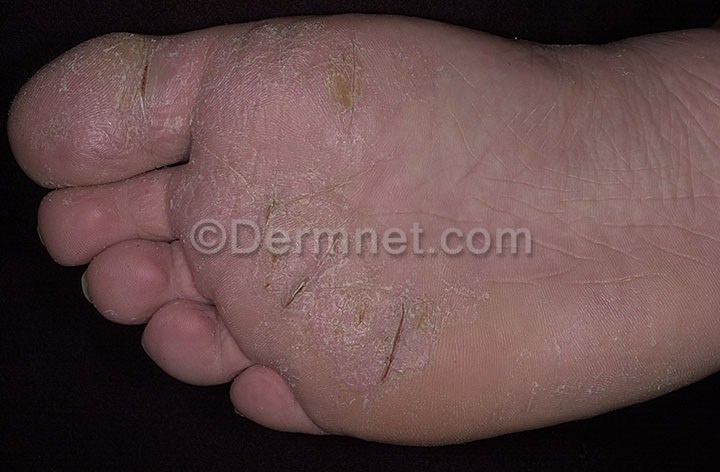
Disease: Eczema Photos